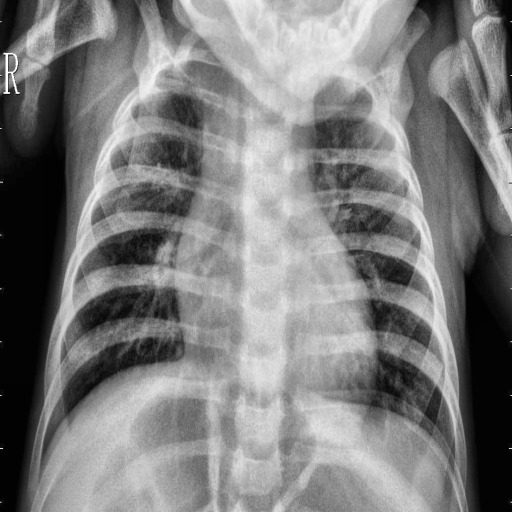
Finding: PNEUMONIA